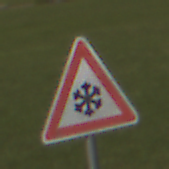
Verkehrszeichen: SchneeOderEisglaette
Umgebung: Outdoor, Suburban
Tageszeit: MorningAfternoon
Wetter: PartlyCloudy
Licht: Natural
Jahreszeit: NotSpecified
Kontrast: HighContrast